Question: I'm trying to build a component similar to Google Play's credit card adding:

Where the user starts typing the credit card number, and only the credit card images that stay visible, are of the cards that matches part of the credit card number pattern.
For example:
Looking at MasterCard regex: ^5[1-5][0-9]{14}$
If the user type "5", "53", "531", the image of master card should be visible.
I guess it can be done with Pattern and Matcher class, but how?
Using 'match()' method is not good, as it trying to match against all the pattern.
Thanks in advance!
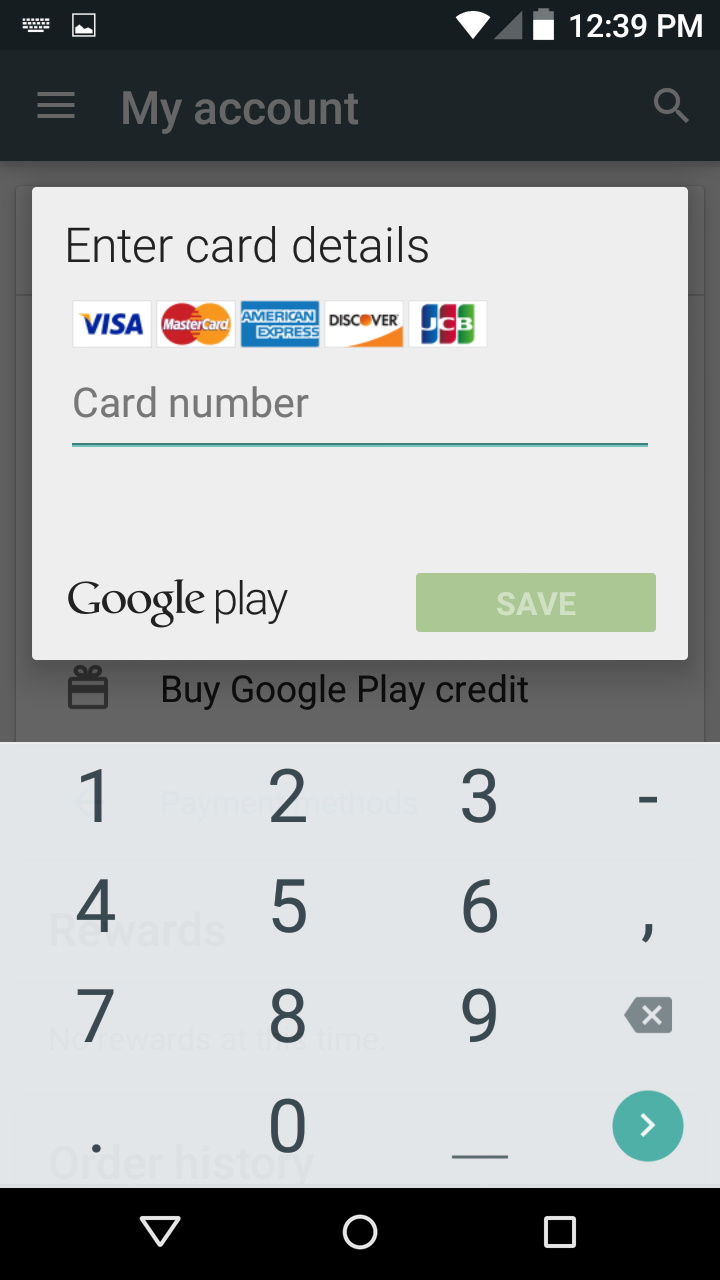
Answer: If you want a pattern for live validation, you can use
'''
^5([1-5][0-9]{0,14})?$
'''
See the <URL>.
Note you cannot use it for string validation, you will have to use your current regex for it.
The main thing about a regex for live input validation is that it allows the next character only if the previous one matches, and that is possible with nested optional groups. Since you have only 3 parts: 1) the first obligatory '5', then '1' to '5' digit, and then any 0 to 14 digits, you may use just one optional group around '[1-5][0-9]{0,14}' pattern and and make sure you allow zero or up to 14 other digits.
:
- '^'- '5''5'- '([1-5][0-9]{0,14})?'- '[1-5]''1''5'- '[0-9]{0,14}'- '$'